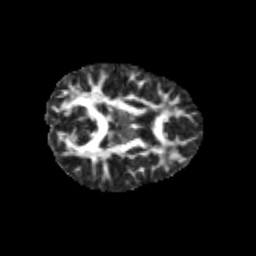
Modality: FA
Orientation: axial
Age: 10
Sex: male
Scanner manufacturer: siemens
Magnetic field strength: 3 T
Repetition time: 3.8 s
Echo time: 0.07 s